Question: I ran into a new headache. Can anyone tell me when the number 2500 > 30 is false? This is the type of headache I am running into now, and this messes with my JQuery UI since I require these boolean validations to work.
This is what I have:
'''
function execute () {
amountReturn = ($('#modalInputAmount').val());
console.log(amountReturn);
console.log(available);
var isValid = (available < amountReturn)? false : true;
console.log('AmountReturn:' + amountReturn + ' ; available:' + available + ':' + isValid);
if ((isNaN(amountReturn)) || !(isValid)) {
$('#amountDialog').dialog('close');
$("#weHaveANaN").dialog("open");
} else {
//dosomething
}
}
'''
So, After I open the dialog for the first time on my page, it works hunky-dory. After closing it however, and reopening it, it works only sometimes. Literally only sometimes. The correct values from amountReturn and available are always received. But, to the darker side of things, I get this response now:

As I noted, the values are returned from a Jquery Dialog Input box. This should still not interfere with my boolean expression though, and as seen here, the amountReturn (2500) which is more than the available(30), should be invalid, where it is stamped as valid.
Any help would be greatly appreciated.
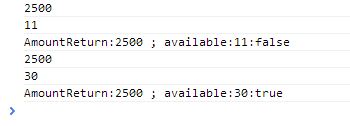
Answer: not sure but you could do parseInt first before comparing, like
'''
var amountReturn = parseInt( $('#modalInputAmount').val(), 10);
var available = parseInt( available, 10 );
//then compare
var isValid = (available < amountReturn)? false : true;
'''